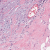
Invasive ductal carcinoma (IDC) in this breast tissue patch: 0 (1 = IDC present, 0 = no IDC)